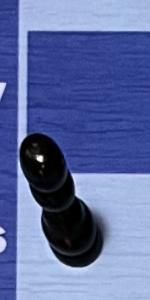
Label: Pawn_Black